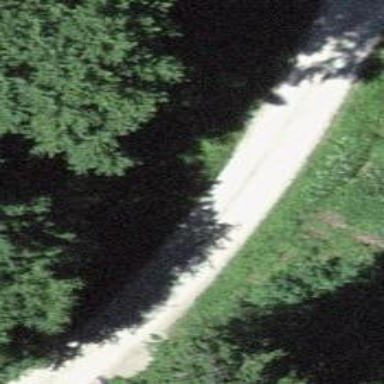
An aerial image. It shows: Unpaved unclassified road.